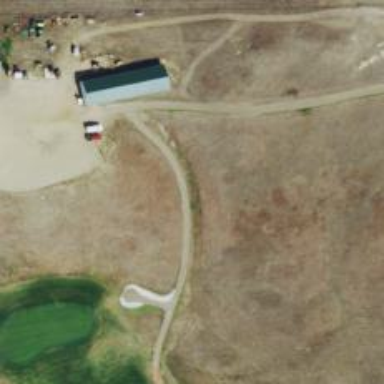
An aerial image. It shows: Footway that serves as golf path.